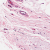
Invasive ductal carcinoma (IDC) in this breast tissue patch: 0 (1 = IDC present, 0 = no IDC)